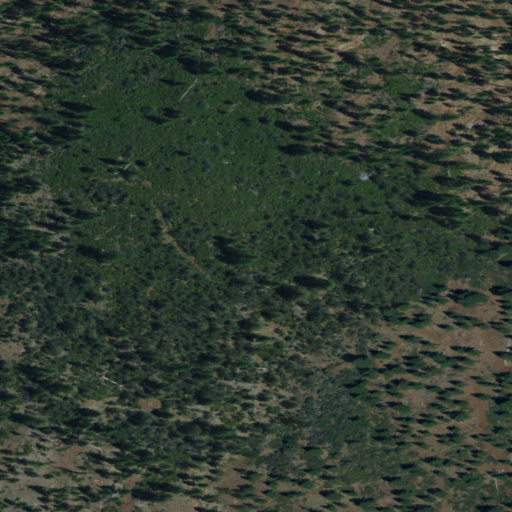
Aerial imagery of mountain in California named Knobcone Butte containing only evergreen forest